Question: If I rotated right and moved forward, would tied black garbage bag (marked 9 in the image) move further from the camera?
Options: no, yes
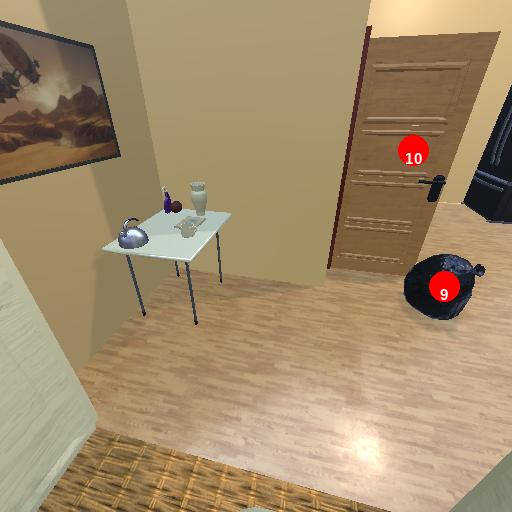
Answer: no